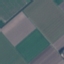
Land use / land cover class: AnnualCrop